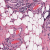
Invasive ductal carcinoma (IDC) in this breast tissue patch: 0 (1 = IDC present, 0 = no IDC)